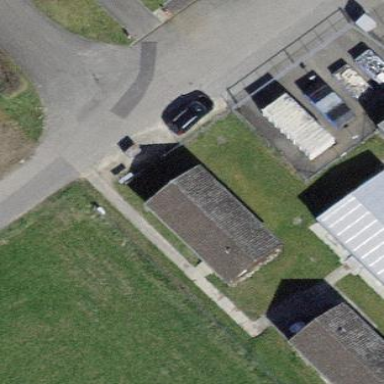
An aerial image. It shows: Building with tiled roof.